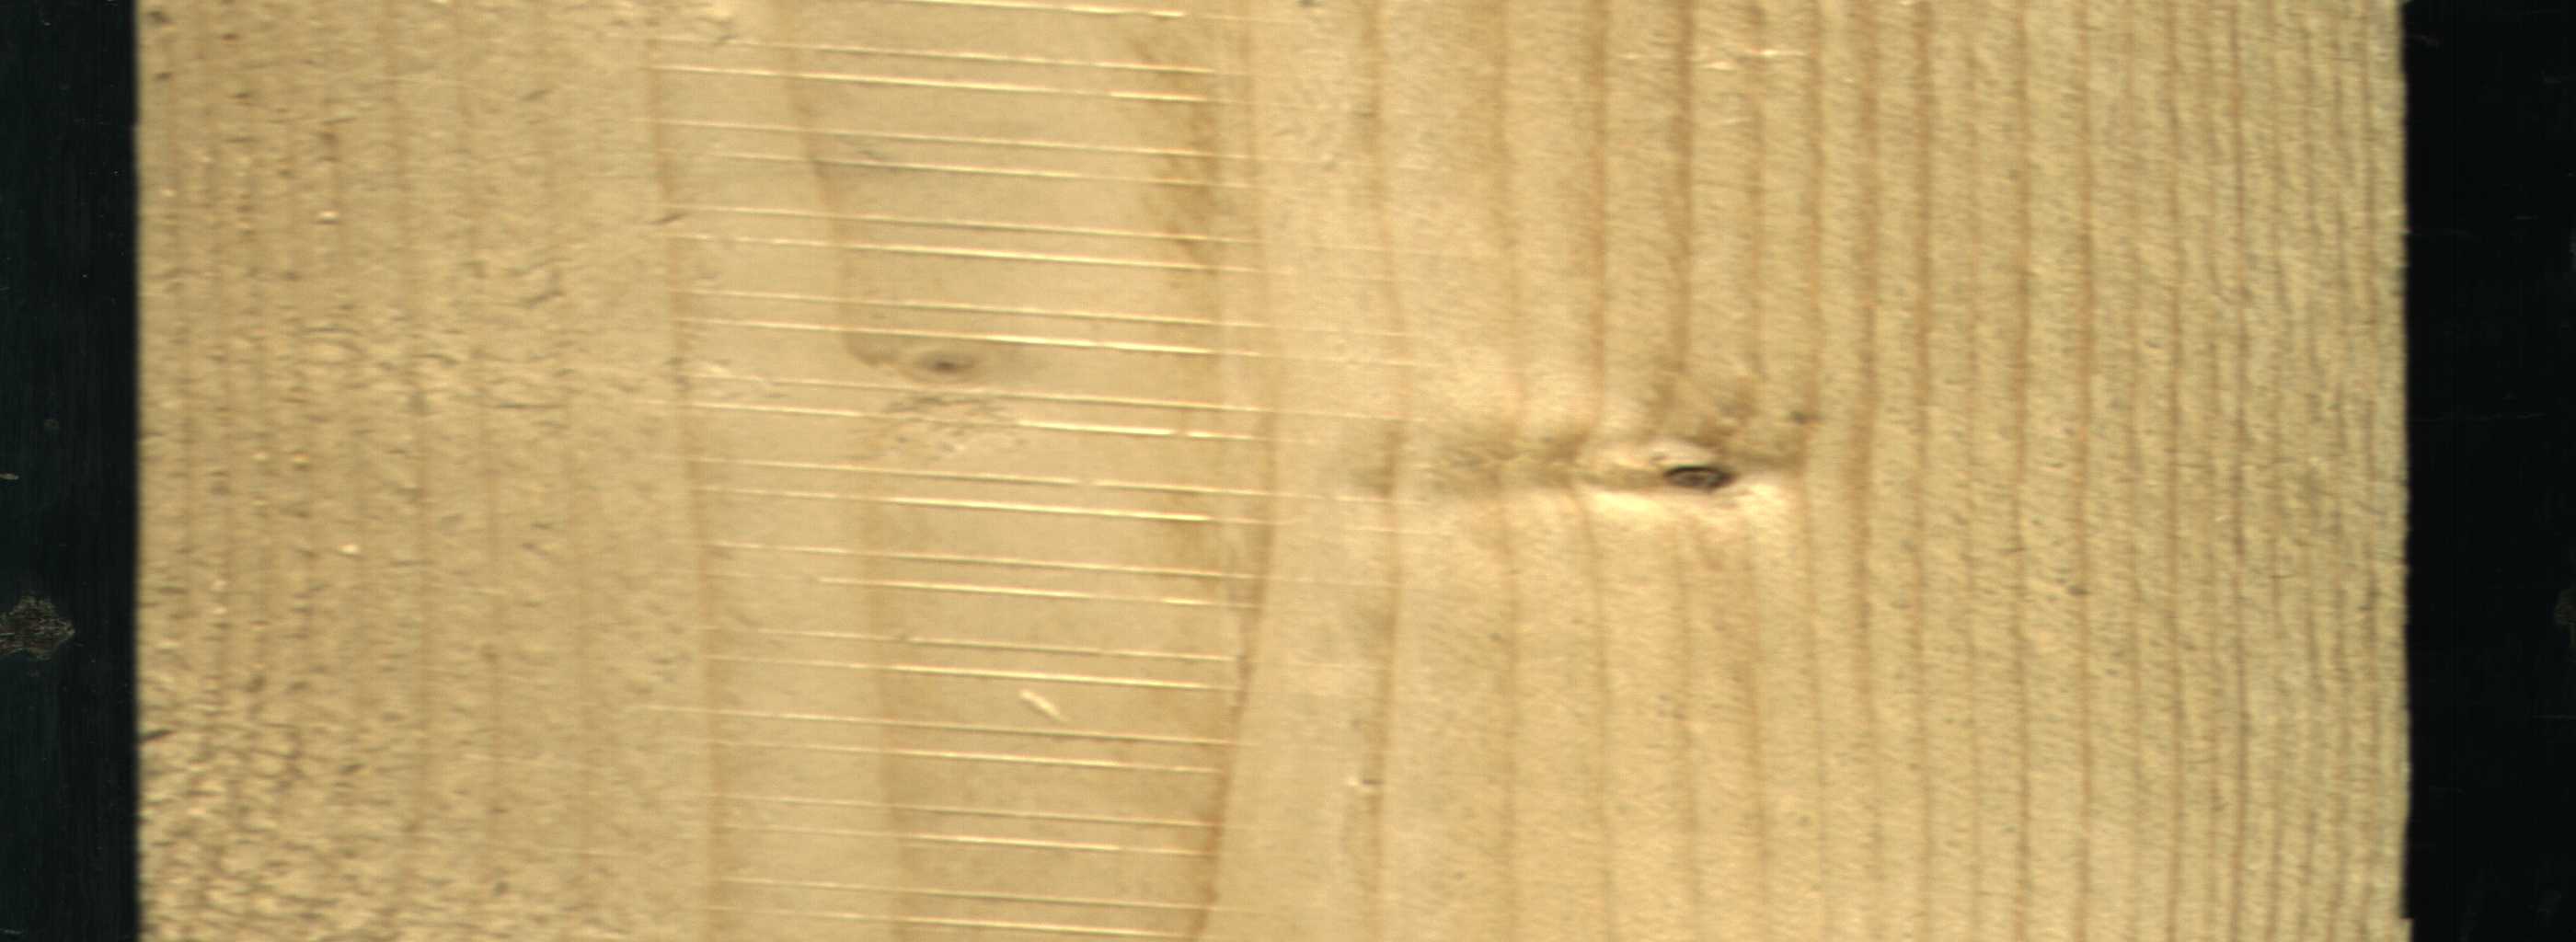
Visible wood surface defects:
Live_Knot
Live_Knot